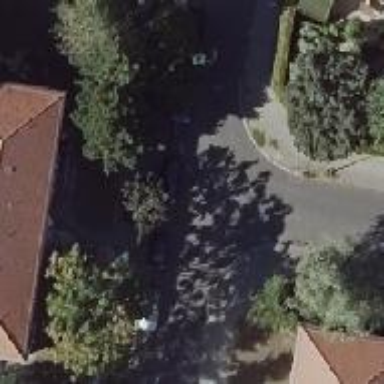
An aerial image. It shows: Residential road with asphalt surface and sidewalks on both sides.